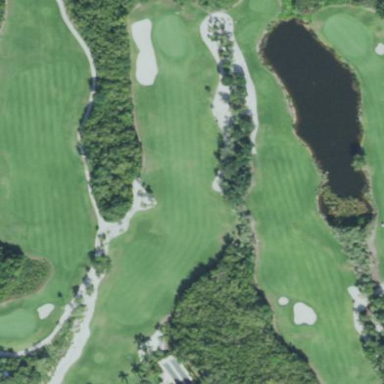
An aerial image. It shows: Area with grass used as rough in golf course.